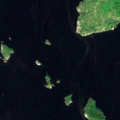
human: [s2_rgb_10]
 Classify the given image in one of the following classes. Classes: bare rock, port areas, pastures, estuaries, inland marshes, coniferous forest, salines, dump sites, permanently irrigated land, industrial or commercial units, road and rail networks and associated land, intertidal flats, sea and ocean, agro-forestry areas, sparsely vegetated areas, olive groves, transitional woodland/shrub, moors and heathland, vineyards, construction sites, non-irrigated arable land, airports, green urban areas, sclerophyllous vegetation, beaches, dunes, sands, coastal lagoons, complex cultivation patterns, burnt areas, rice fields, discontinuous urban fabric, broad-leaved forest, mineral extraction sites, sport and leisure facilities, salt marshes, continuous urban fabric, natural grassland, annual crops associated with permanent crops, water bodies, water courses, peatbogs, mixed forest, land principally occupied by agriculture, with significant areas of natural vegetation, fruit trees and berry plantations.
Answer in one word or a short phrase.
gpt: water bodies